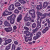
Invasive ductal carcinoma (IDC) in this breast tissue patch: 0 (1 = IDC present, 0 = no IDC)